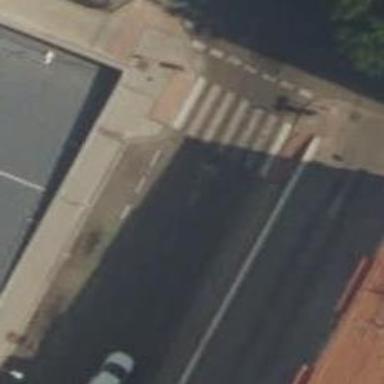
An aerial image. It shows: Uncontrolled zebra crossing on the road.